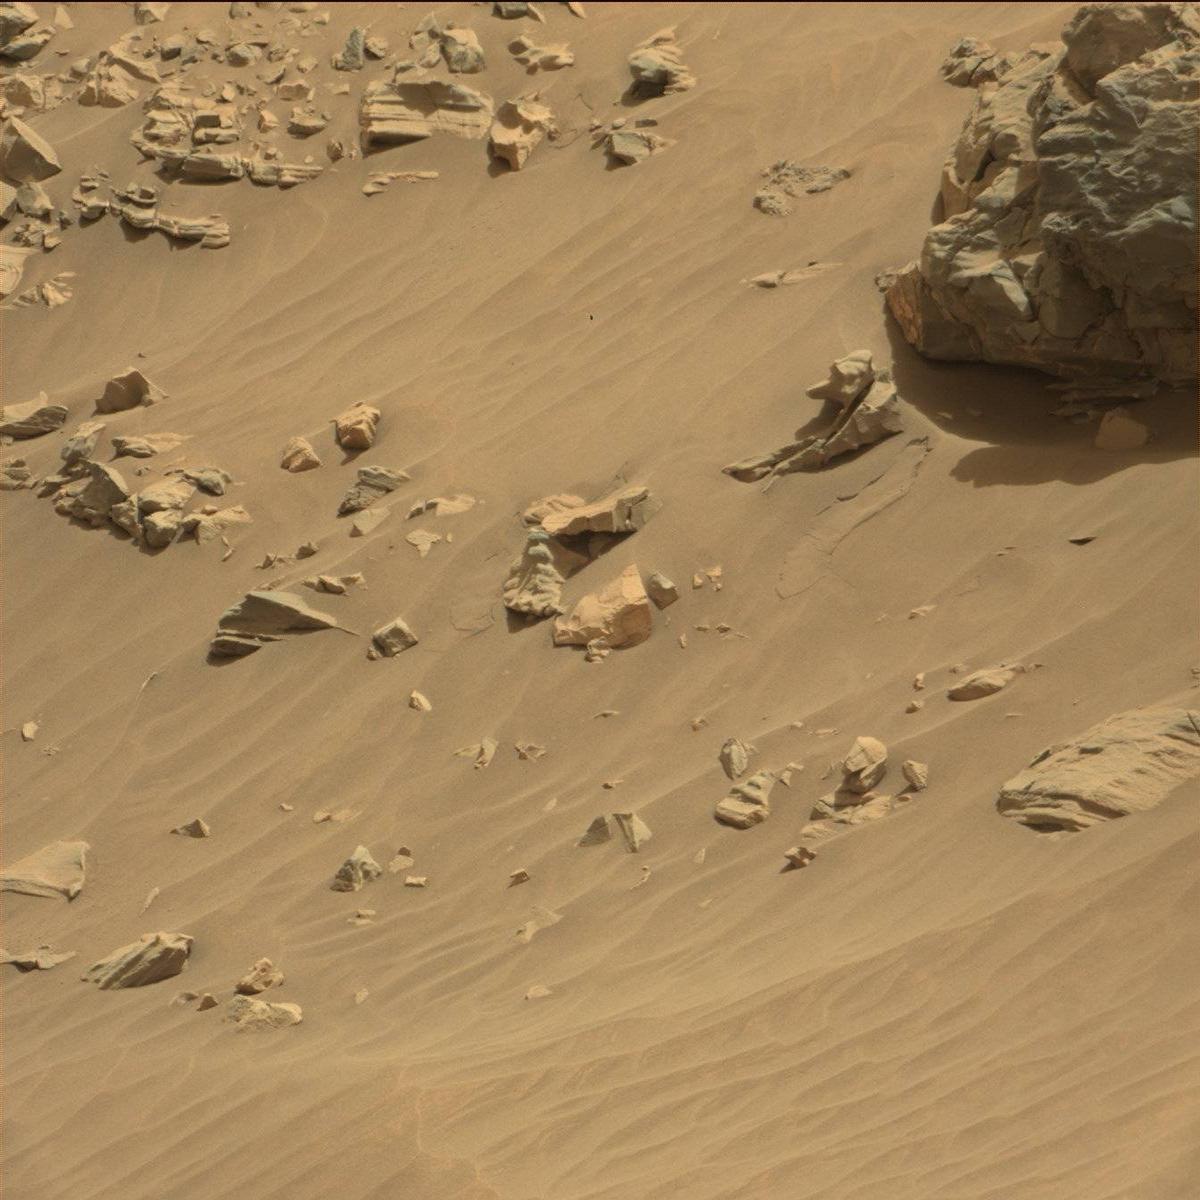
Terrain classes present: Bedrock, Sand / Soil